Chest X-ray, AP view. Patient: 15 years old, sex M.
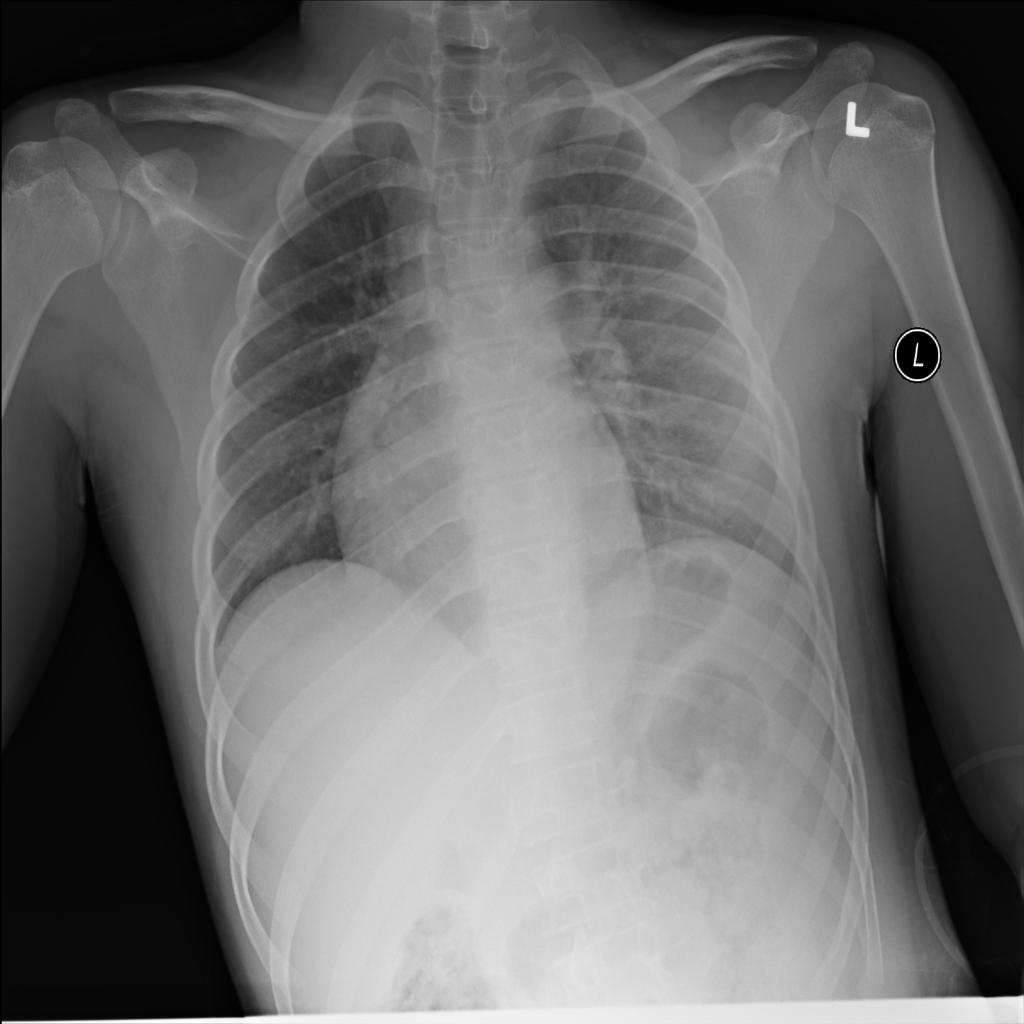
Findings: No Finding